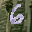
Label: 6